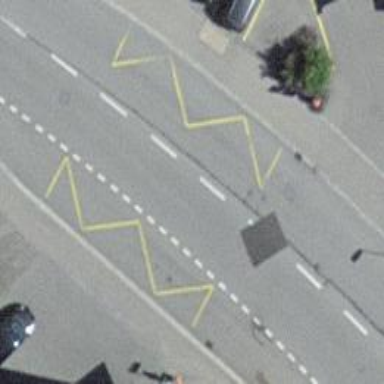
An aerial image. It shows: Public transport stop position.